Interaction volume radius: 5 \u00c5
Interaction volume height: 15 \u00c5
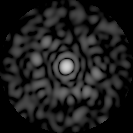
Disorder parameter: 0.8324